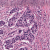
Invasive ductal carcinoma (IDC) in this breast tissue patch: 1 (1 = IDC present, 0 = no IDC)